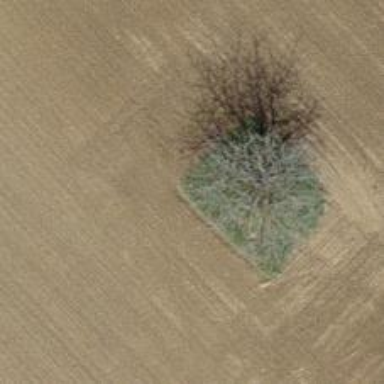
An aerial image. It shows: Deciduous tree with mixed leaves.